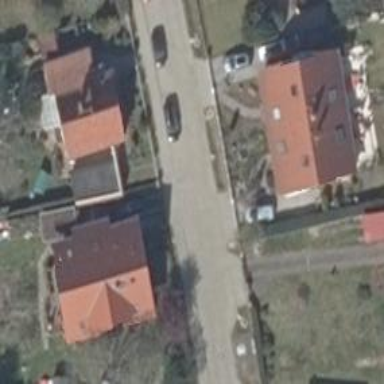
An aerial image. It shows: Residential road.